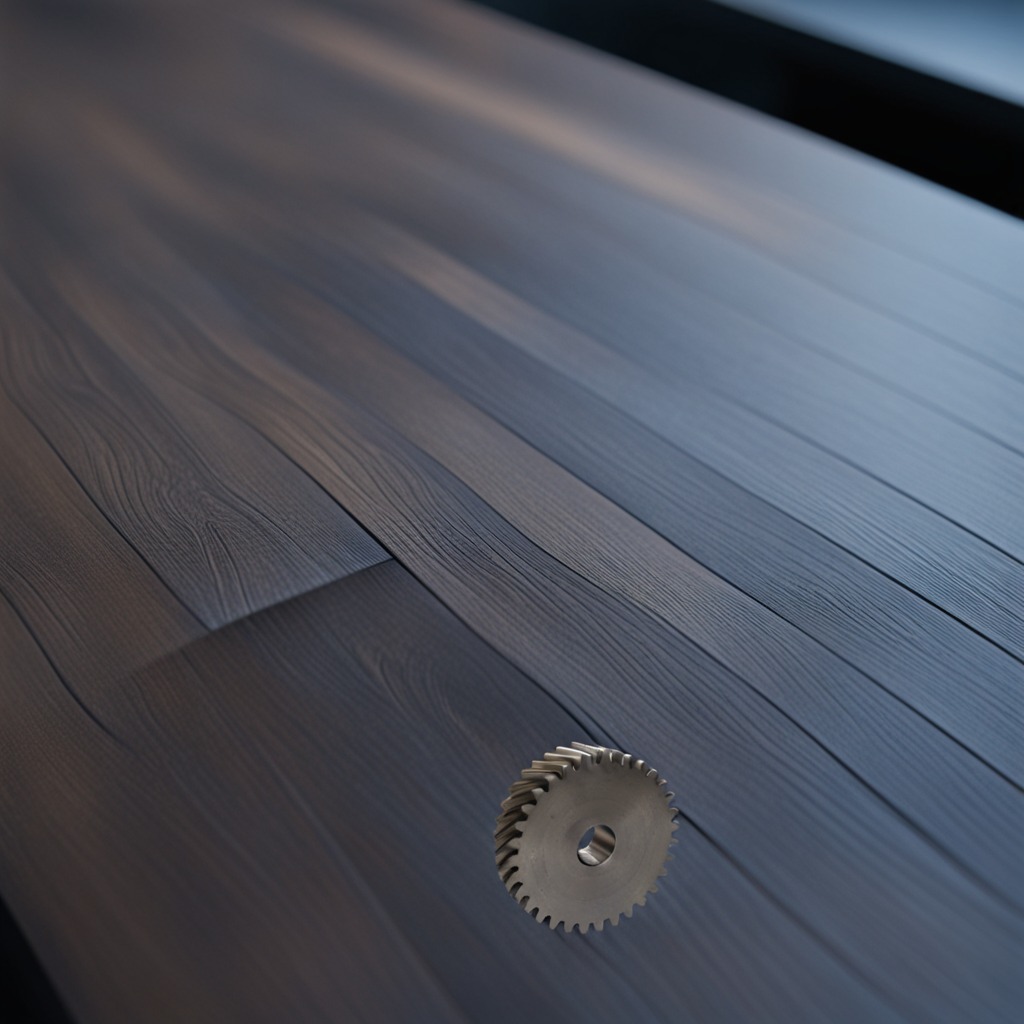
A steel gear with teeth is lying on the old table.